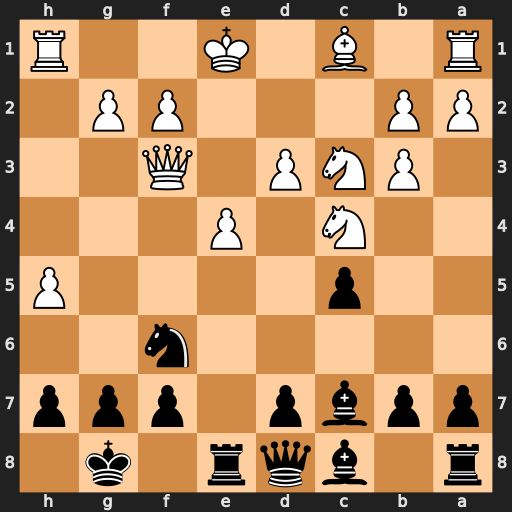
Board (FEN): r1bqr1k1/ppbp1ppp/5n2/2p4P/2N1P3/1PNP1Q2/PP3PP1/R1B1K2R
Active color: b
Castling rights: KQ
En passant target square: -
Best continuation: d5 Bg5 dxc4